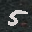
Label: 5